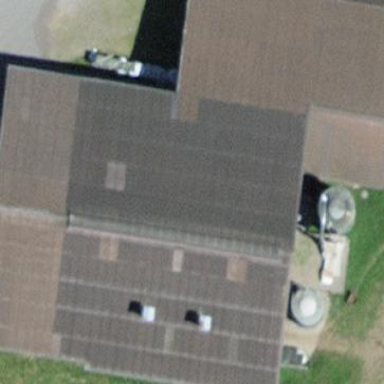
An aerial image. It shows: Barn.